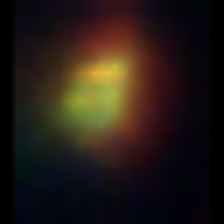
Taxon: NanoPlankton
Group: Other